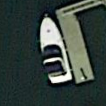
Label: civil